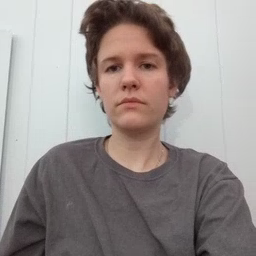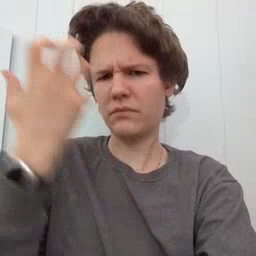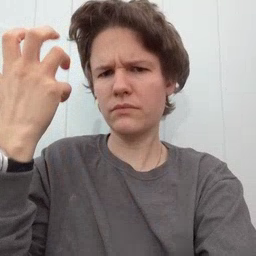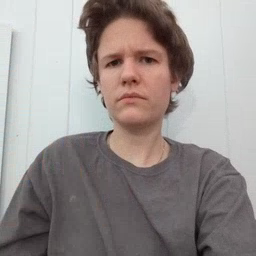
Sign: mad